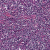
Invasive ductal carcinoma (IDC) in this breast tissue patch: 1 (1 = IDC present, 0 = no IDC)